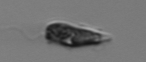
Label: Euglena